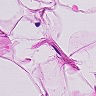
Metastatic tissue present: no